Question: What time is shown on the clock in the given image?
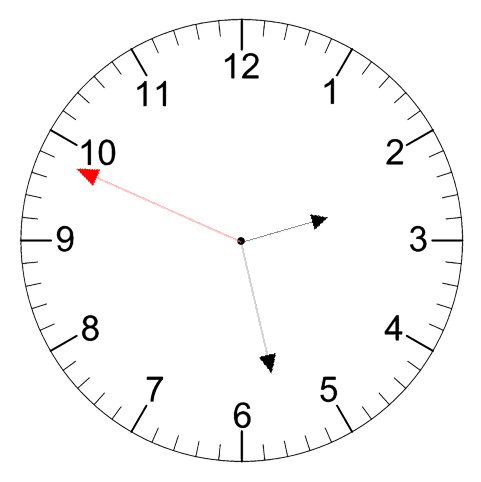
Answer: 02:27:49